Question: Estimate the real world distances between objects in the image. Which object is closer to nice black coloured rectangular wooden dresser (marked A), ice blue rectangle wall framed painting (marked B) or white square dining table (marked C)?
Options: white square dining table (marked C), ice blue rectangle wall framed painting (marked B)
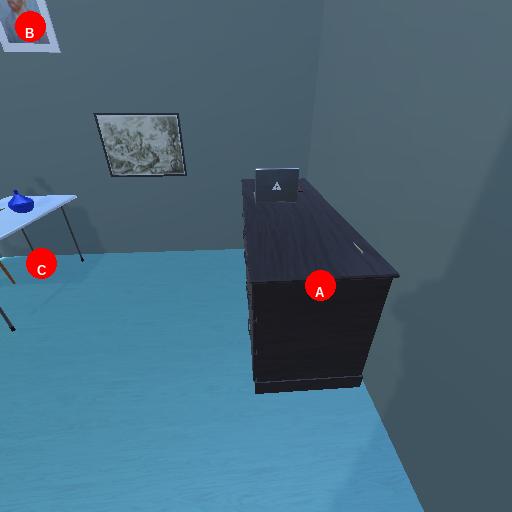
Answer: white square dining table (marked C)